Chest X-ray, PA view. Patient: 53 years old, sex F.
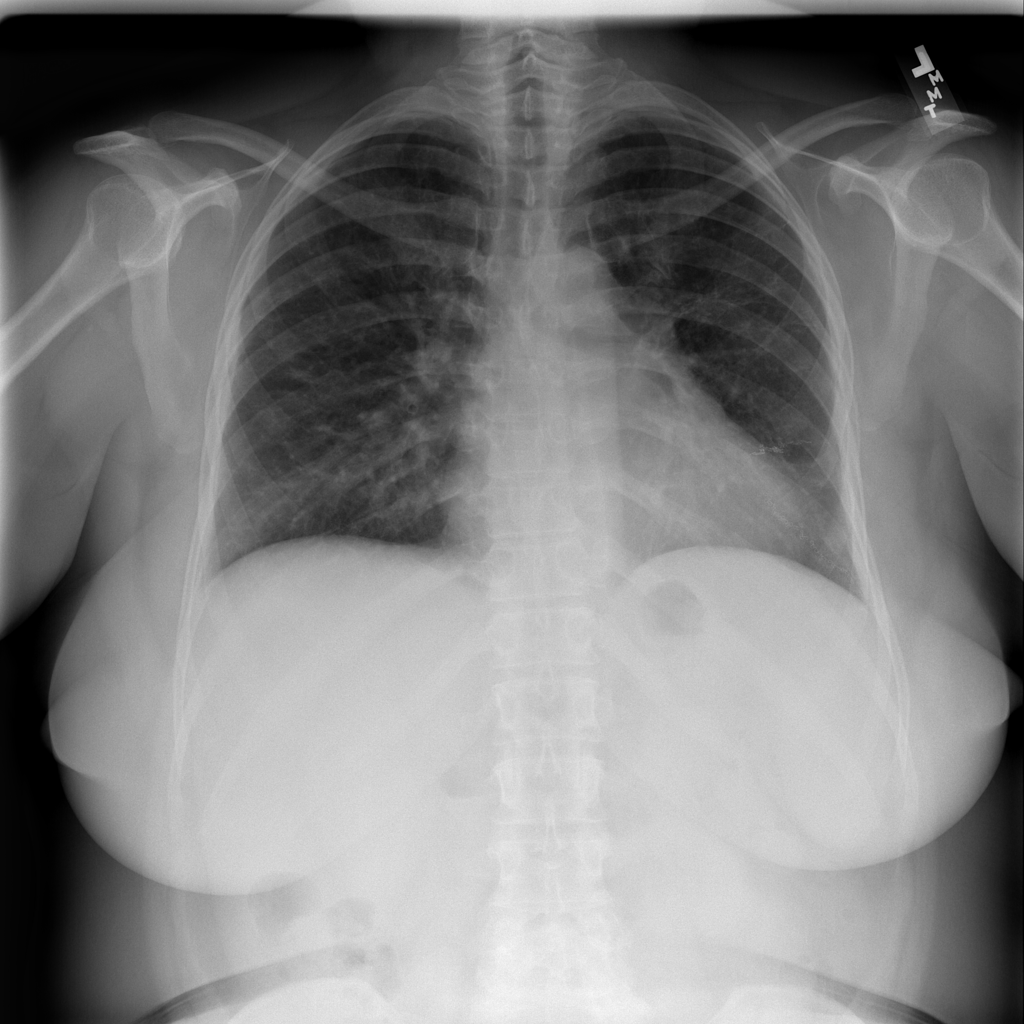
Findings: Pneumothorax